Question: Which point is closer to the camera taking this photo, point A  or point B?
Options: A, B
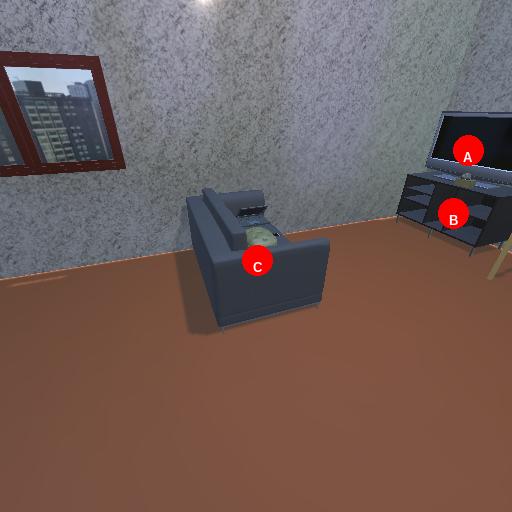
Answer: A